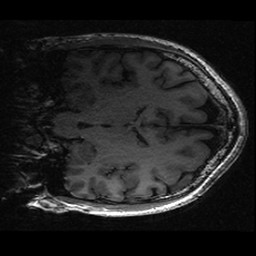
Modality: T1w
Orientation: coronal
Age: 27
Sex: male